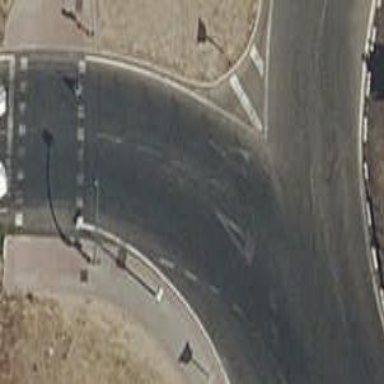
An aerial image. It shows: Road with "give way" sign.